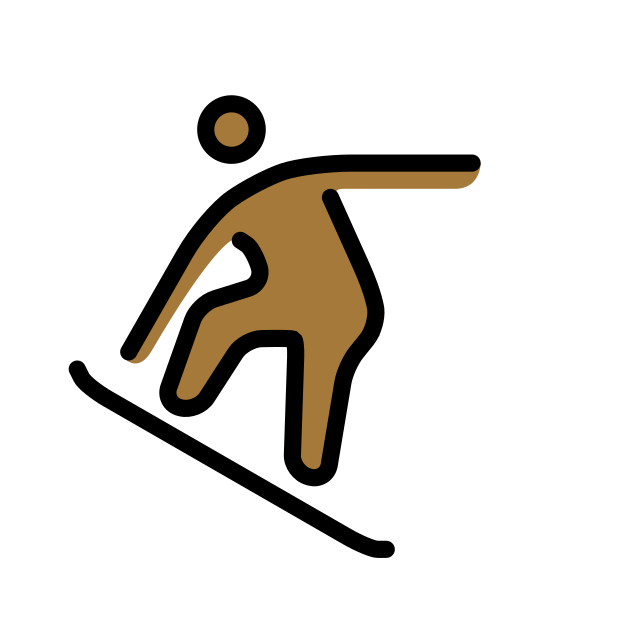
snowboarder: medium-dark skin tone